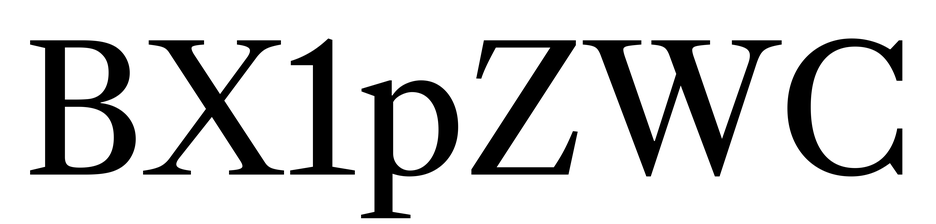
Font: LibreCaslonText_Regular